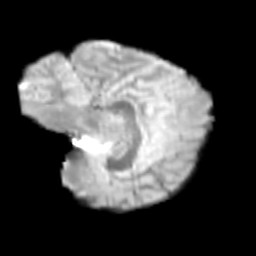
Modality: T2w
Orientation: sagittal
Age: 9
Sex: female
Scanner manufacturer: siemens
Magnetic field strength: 3 T
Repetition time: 3.8 s
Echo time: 0.07 s